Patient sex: F
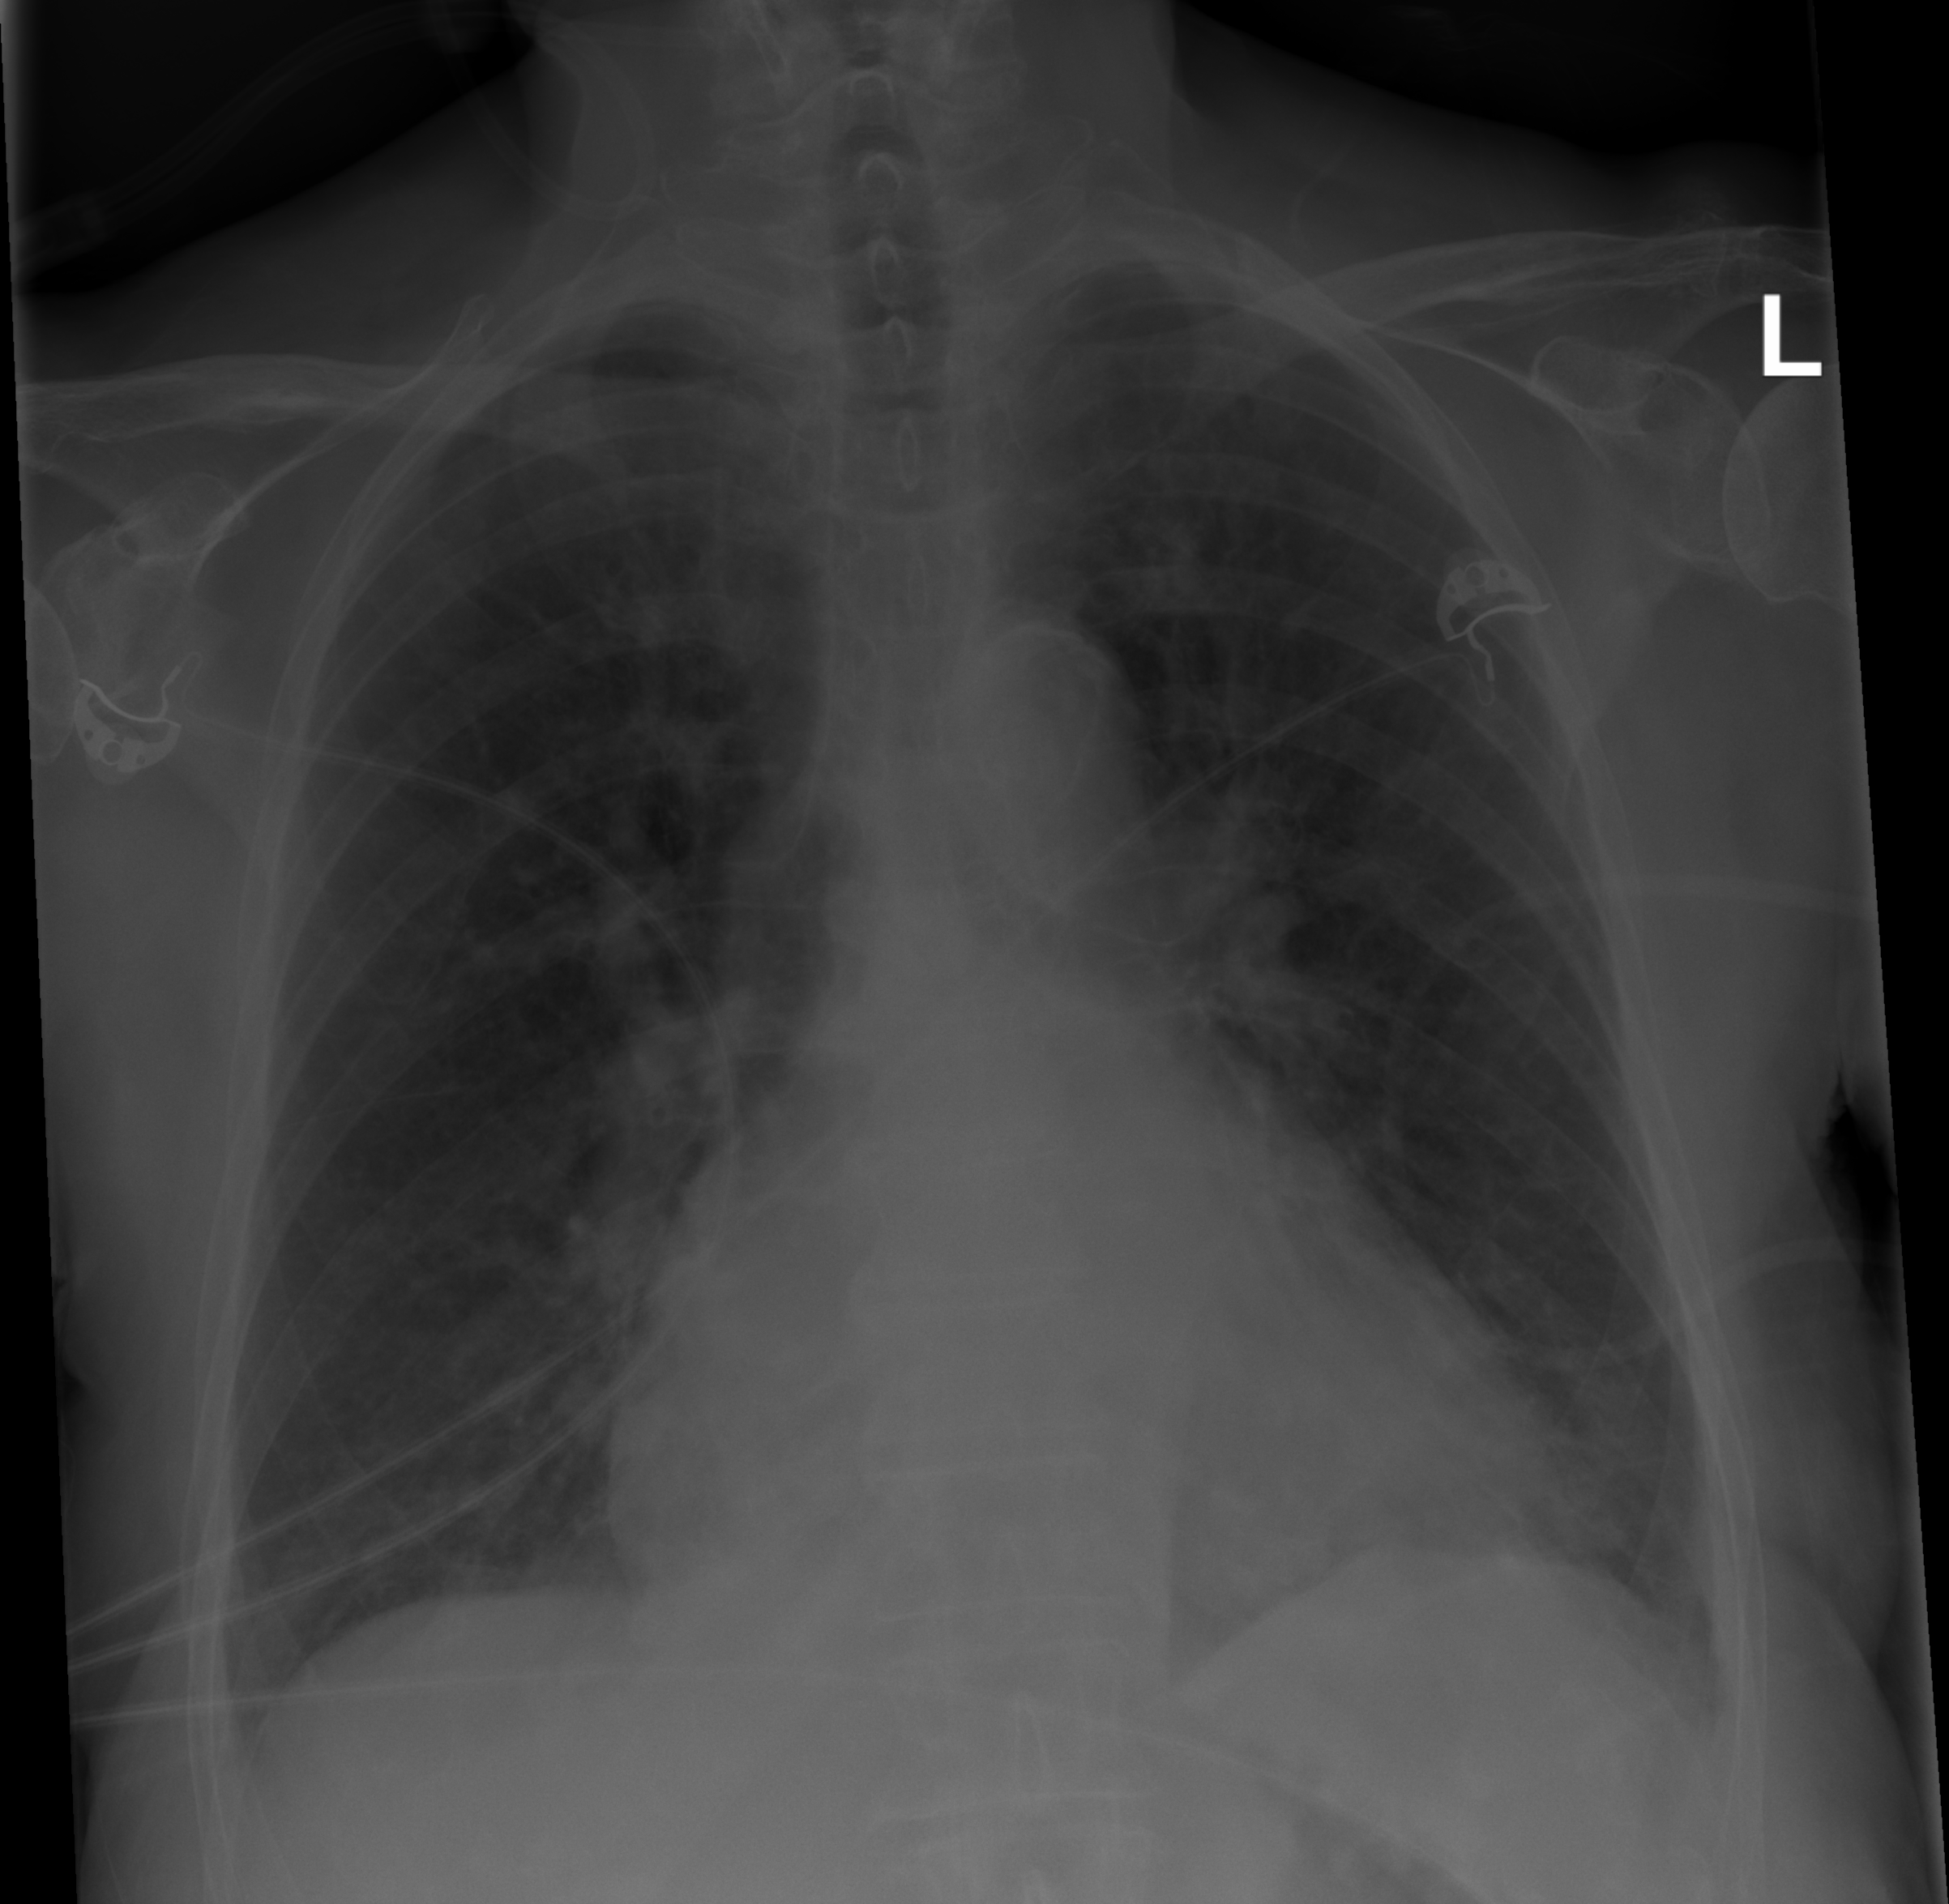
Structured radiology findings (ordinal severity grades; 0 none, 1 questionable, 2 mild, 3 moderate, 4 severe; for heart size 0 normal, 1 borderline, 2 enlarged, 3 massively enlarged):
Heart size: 2
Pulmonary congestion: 2
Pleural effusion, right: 0
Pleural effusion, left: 0
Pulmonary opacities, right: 0
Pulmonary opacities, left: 0
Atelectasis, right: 2
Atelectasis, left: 2